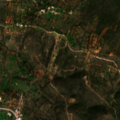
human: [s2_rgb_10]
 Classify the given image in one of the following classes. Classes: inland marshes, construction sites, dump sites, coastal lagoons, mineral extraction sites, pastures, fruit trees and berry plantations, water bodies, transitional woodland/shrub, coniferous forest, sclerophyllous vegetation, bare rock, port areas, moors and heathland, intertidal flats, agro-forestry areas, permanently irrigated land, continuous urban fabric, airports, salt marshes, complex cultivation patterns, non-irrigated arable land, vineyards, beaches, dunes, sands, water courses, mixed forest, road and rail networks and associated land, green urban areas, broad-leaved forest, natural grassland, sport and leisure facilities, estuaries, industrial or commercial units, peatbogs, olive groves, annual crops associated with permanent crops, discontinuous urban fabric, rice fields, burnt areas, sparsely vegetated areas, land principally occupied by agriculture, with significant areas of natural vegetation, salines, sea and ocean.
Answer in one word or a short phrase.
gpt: olive groves, broad-leaved forest, sclerophyllous vegetation, transitional woodland/shrub